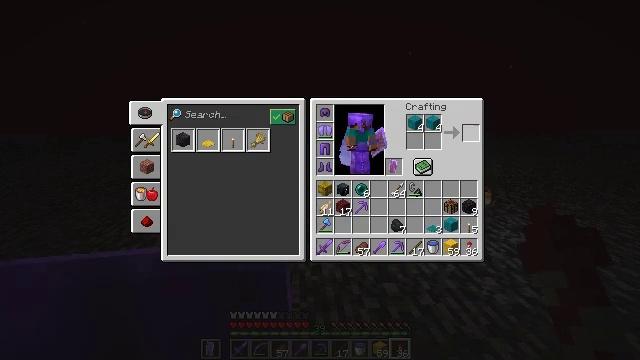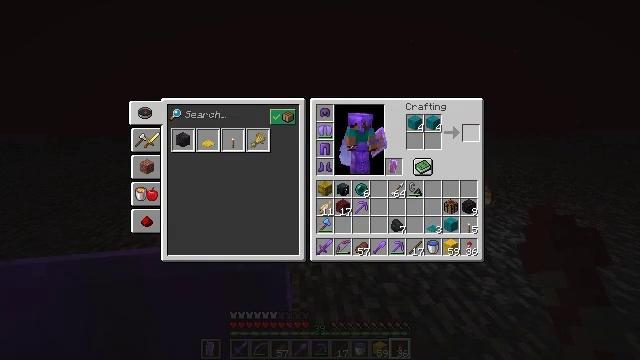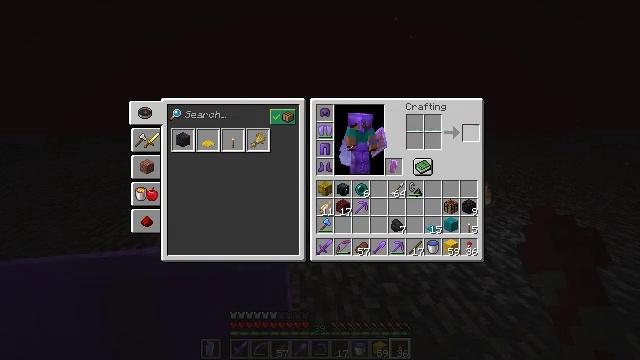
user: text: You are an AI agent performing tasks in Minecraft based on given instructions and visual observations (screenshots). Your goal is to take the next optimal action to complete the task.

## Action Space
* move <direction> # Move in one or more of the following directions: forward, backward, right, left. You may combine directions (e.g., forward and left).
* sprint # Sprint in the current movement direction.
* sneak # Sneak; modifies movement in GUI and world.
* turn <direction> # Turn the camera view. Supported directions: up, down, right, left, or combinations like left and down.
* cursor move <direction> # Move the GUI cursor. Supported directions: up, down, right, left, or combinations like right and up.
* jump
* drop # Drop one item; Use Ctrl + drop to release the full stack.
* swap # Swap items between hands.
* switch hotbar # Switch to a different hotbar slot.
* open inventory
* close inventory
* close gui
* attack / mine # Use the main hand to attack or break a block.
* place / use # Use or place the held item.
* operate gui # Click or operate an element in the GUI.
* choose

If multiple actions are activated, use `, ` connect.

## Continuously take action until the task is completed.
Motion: motion action
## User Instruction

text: craft item cyan carpet
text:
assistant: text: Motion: sneak
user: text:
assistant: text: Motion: sneak, attack / mine
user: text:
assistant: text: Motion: sneak, attack / mine